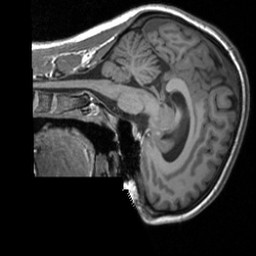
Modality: T1w
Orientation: sagittal
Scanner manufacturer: siemens
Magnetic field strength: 3 T
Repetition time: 1.9 s
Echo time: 0.00226 s